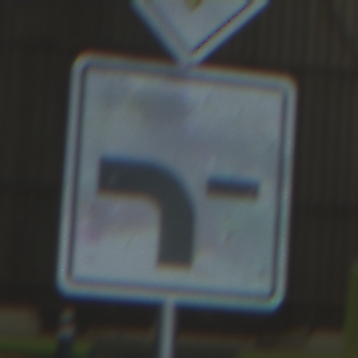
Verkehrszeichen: VerlaufVorfahrtsstrasse6
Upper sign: Vorfahrtsstrasse
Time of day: Midday
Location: Indoor (Urban)
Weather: NotSpecified
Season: NotSpecified
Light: Natural